Interaction volume radius: 5 \u00c5
Interaction volume height: 10 \u00c5
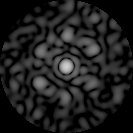
Disorder parameter: 0.7032